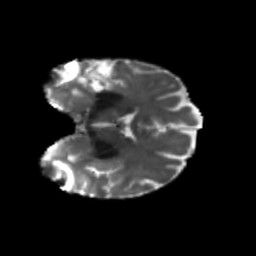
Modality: T2w
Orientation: coronal
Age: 59
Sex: female
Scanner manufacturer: siemens
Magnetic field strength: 3 T
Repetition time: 5.47 s
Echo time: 0.0854 s